Interaction volume radius: 10 \u00c5
Interaction volume height: 20 \u00c5
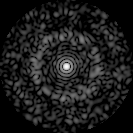
Disorder parameter: 0.8429